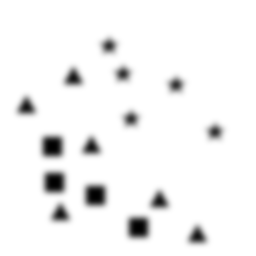
Squares: 4
Triangles: 6
Stars: 5
Total shapes: 15